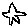
Label: star